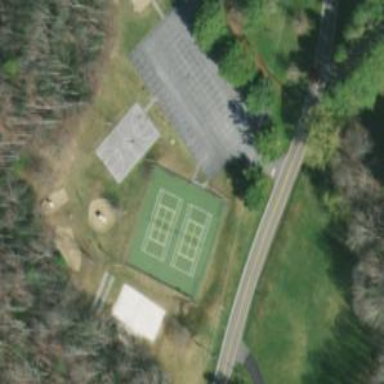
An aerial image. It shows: Tennis court on the leisure land pitch.